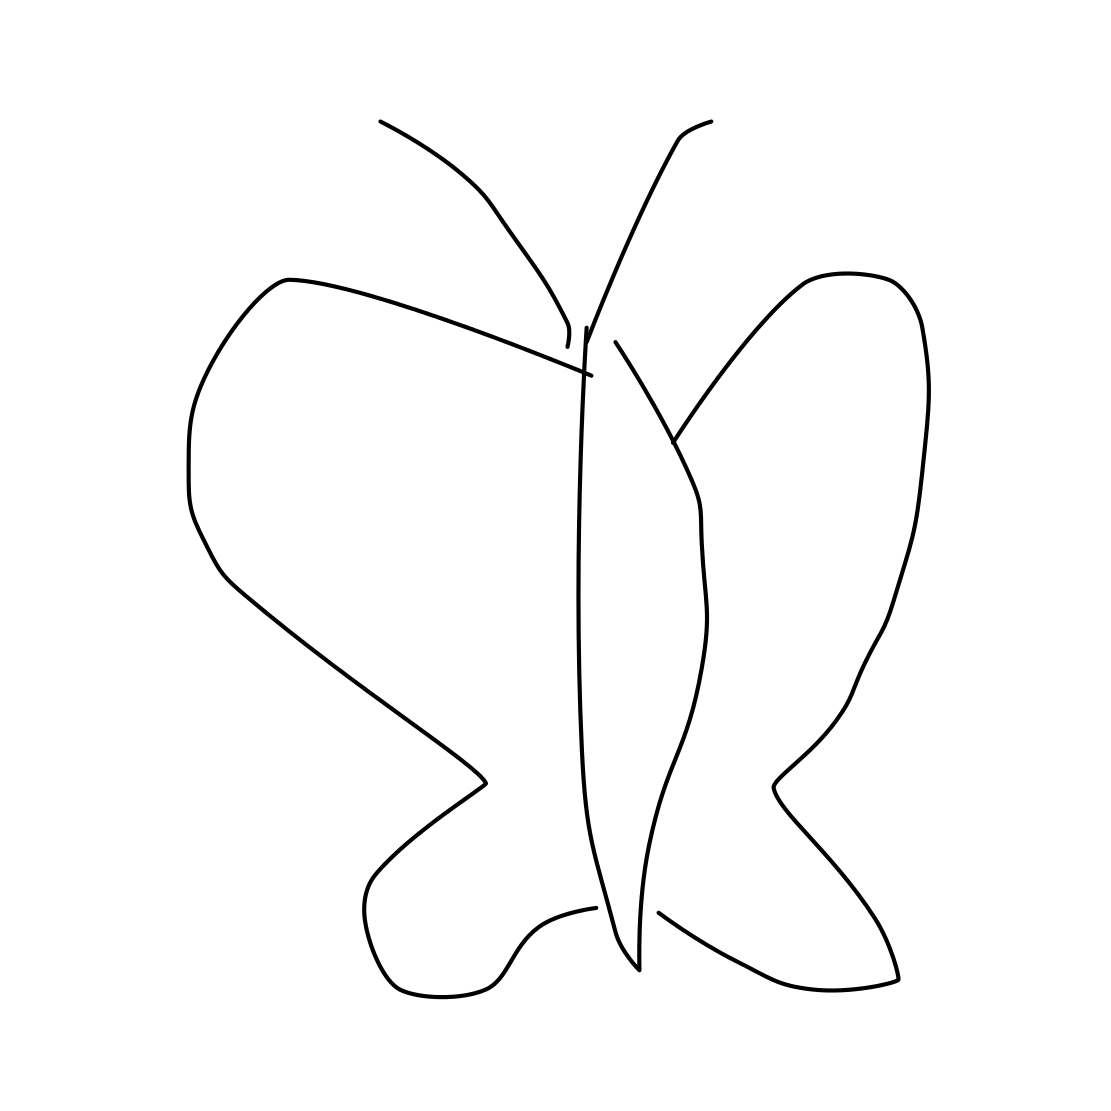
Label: butterfly